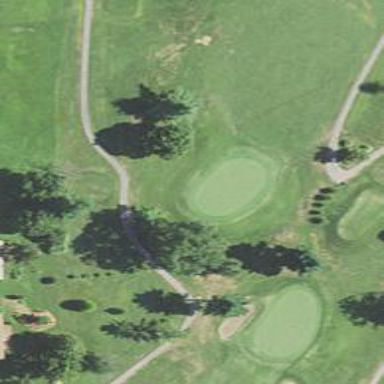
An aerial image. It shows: Golf hole.